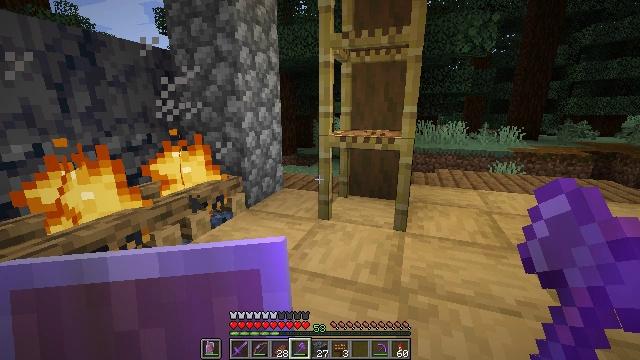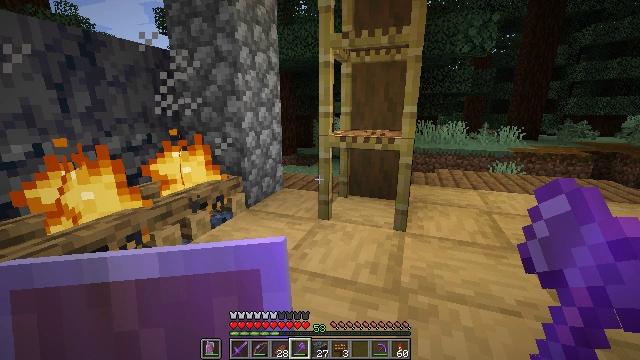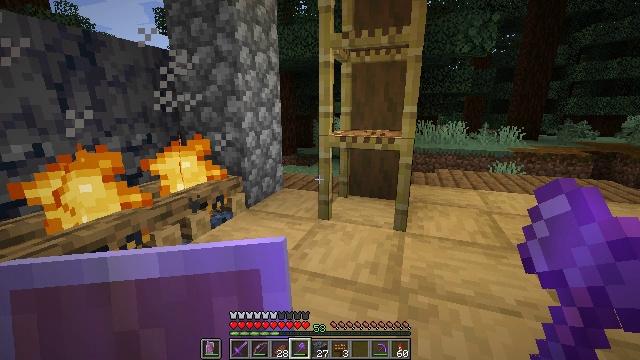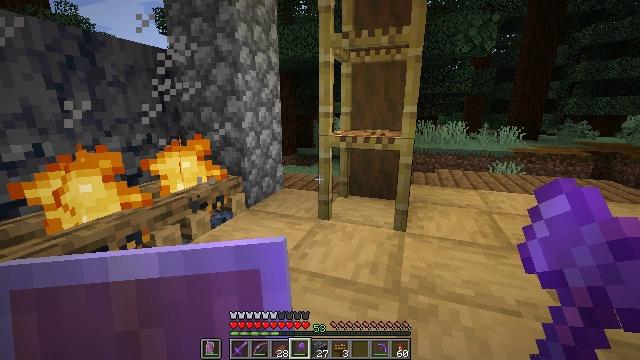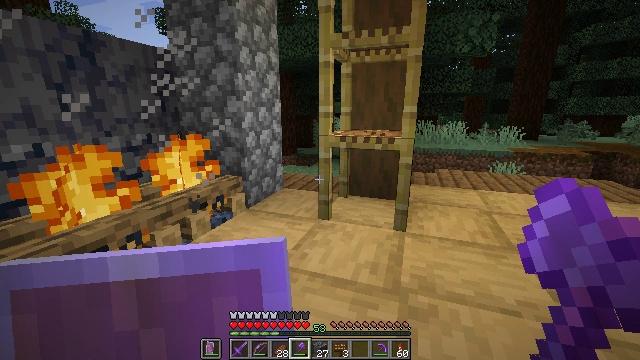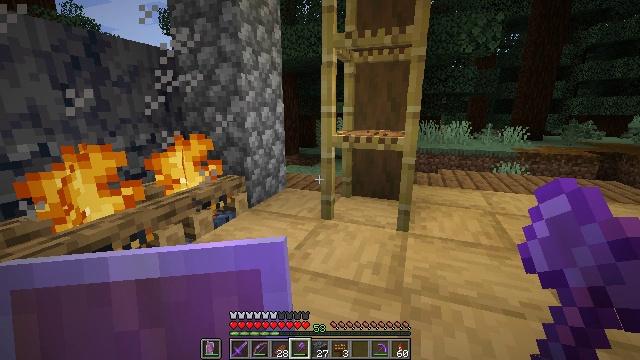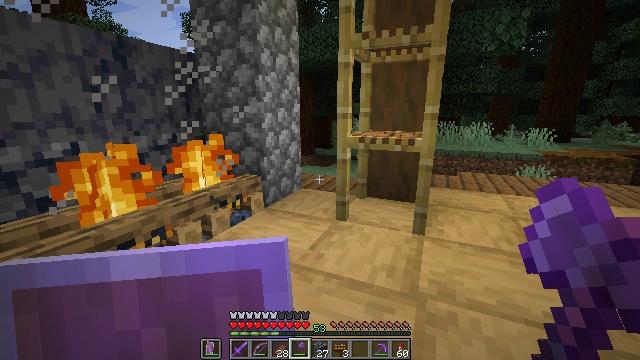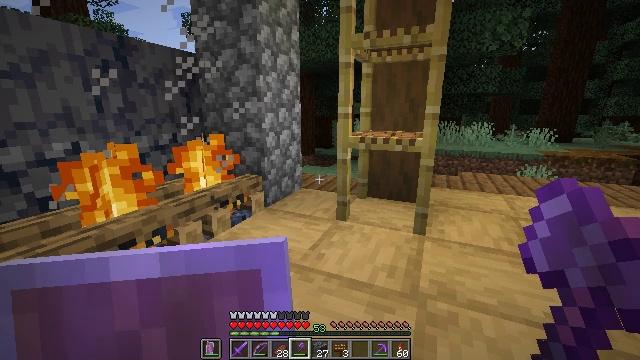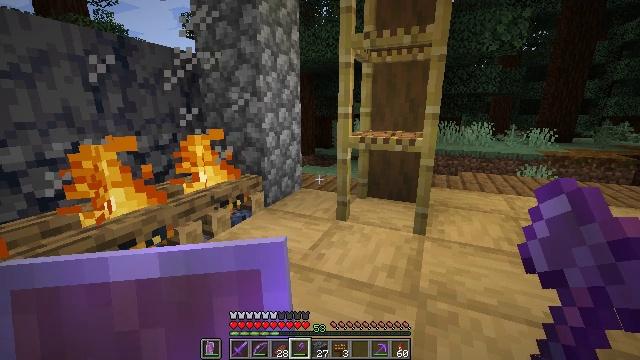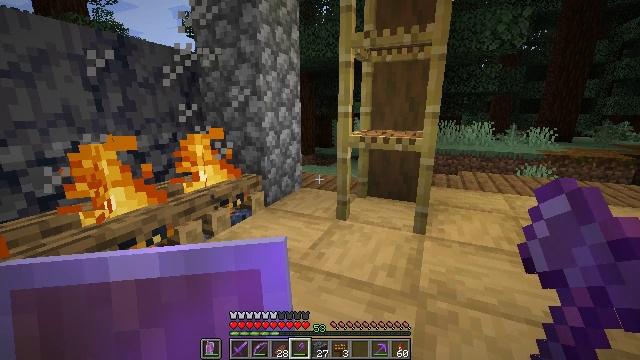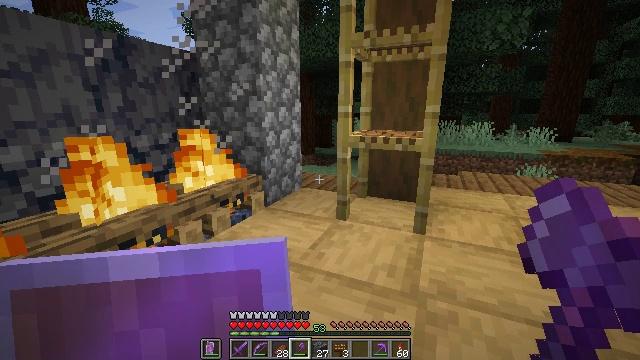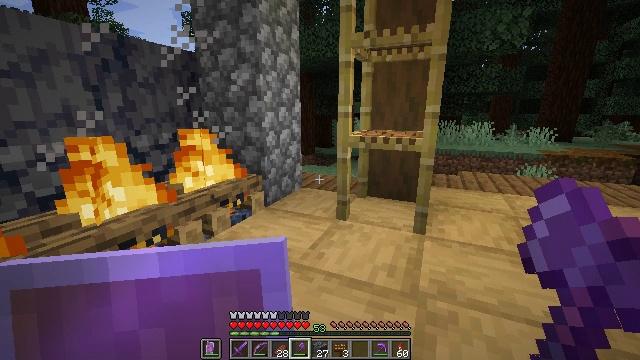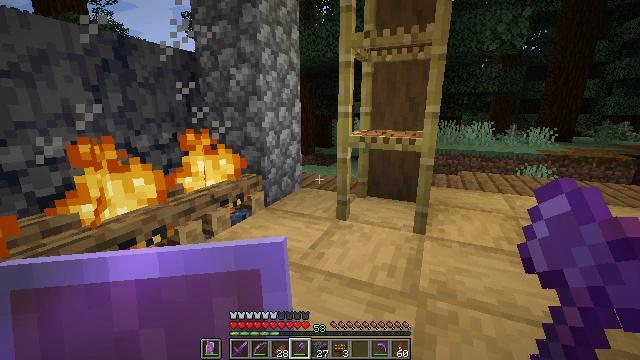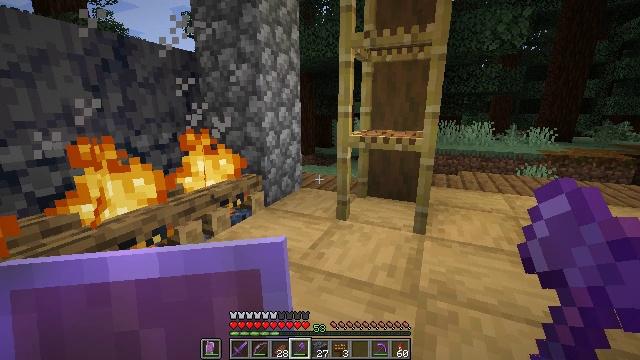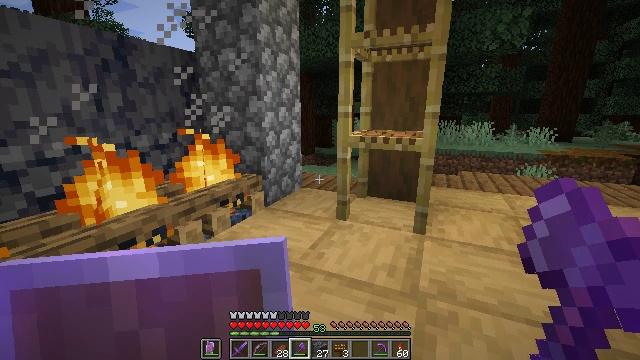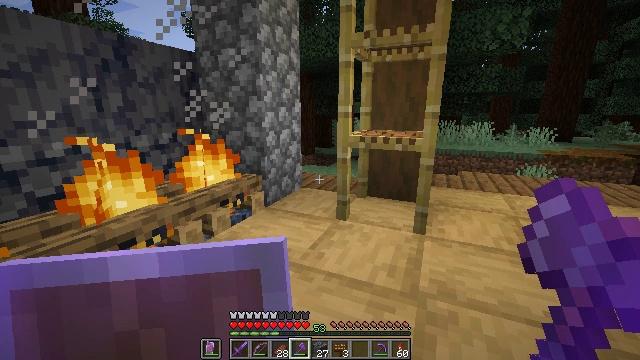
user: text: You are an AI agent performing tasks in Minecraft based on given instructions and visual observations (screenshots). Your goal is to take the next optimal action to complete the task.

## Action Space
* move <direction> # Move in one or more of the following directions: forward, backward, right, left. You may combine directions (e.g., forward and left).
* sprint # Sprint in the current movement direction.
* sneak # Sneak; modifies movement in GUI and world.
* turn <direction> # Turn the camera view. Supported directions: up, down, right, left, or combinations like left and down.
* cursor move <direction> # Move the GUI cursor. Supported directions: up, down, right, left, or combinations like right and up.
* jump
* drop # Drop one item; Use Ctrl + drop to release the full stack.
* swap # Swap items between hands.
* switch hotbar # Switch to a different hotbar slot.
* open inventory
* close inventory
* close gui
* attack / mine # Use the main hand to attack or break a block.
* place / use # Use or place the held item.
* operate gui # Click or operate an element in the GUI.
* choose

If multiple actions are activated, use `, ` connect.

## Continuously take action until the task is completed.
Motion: motion action
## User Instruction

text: Destroy the campfire carefully.
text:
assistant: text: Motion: sneak
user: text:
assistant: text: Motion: sneak
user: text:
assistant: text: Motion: sneak
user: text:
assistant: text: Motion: sneak
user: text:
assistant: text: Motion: sneak
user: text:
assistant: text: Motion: sneak, turn left
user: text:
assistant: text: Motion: sneak
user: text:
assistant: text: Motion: sneak
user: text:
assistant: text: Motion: sneak
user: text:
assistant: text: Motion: sneak
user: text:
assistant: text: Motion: sneak
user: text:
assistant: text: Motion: sneak
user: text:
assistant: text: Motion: sneak
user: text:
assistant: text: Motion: sneak
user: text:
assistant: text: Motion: sneak
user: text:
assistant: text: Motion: sneak
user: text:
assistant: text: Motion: sneak
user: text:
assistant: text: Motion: sneak
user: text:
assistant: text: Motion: move right, sneak
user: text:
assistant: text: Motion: move right, sneak
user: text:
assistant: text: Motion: move right, sneak, turn left
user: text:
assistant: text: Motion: move right, sneak, turn left
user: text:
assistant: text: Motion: move right, sneak, turn left
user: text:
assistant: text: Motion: move right, sneak, turn left
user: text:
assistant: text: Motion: move right, sneak, turn left
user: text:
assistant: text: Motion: move right, sneak
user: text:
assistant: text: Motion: move right, sneak
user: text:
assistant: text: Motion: move right, sneak
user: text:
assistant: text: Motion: move right, sneak
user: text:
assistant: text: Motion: move right, sneak